Question: I created not custom, simple pin annotations on 'MKMapView' and when I click on it, I'm getting following for my MapView:

It happens only on iOS8.
I figured out that without constraints for mapView - it works fine.
Constraints are simple - just to be fullscreen when rotating device.
here are they:
'''
[self.mapView setTranslatesAutoresizingMaskIntoConstraints:NO];
[self.view addConstraint:[NSLayoutConstraint constraintWithItem:self.mapView
attribute:NSLayoutAttributeWidth
relatedBy:NSLayoutRelationEqual
toItem:self.view
attribute:NSLayoutAttributeWidth
multiplier:1.0
constant:0]];
[self.view addConstraint:[NSLayoutConstraint constraintWithItem:self.mapView
attribute:NSLayoutAttributeHeight
relatedBy:NSLayoutRelationEqual
toItem:self.view
attribute:NSLayoutAttributeHeight
multiplier:1.0
constant:0]];
'''
'MapView' is added to 'ViewController.view' and I'm not getting any warnings about conflicting constraints so on.
Why it happens?
And what is most unfair why clicking on 'MapView' annotation causes it...
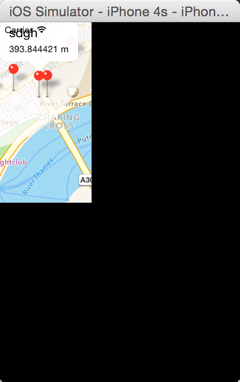
Answer: I didn't go to details but for some reasons mapView after clicking on annotation had a center in left/top corner of parent view,
so setting center anchor did the trick:
> '''
[self.mapView.centerXAnchor constraintEqualToAnchor:self.view.centerXAnchor].active = true;
[self.mapView.centerYAnchor constraintEqualToAnchor:self.view.centerYAnchor].active = true;
'''
I guess this is because I specified height/width constraints but nothing about positioning, so defining top/left constraints,
also could help